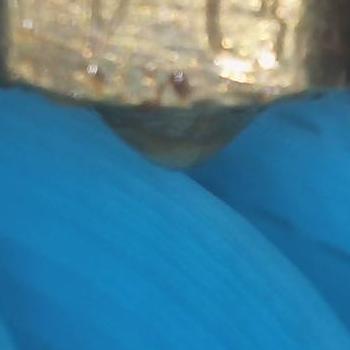
Flow rate: 47%